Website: apple
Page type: billing-address
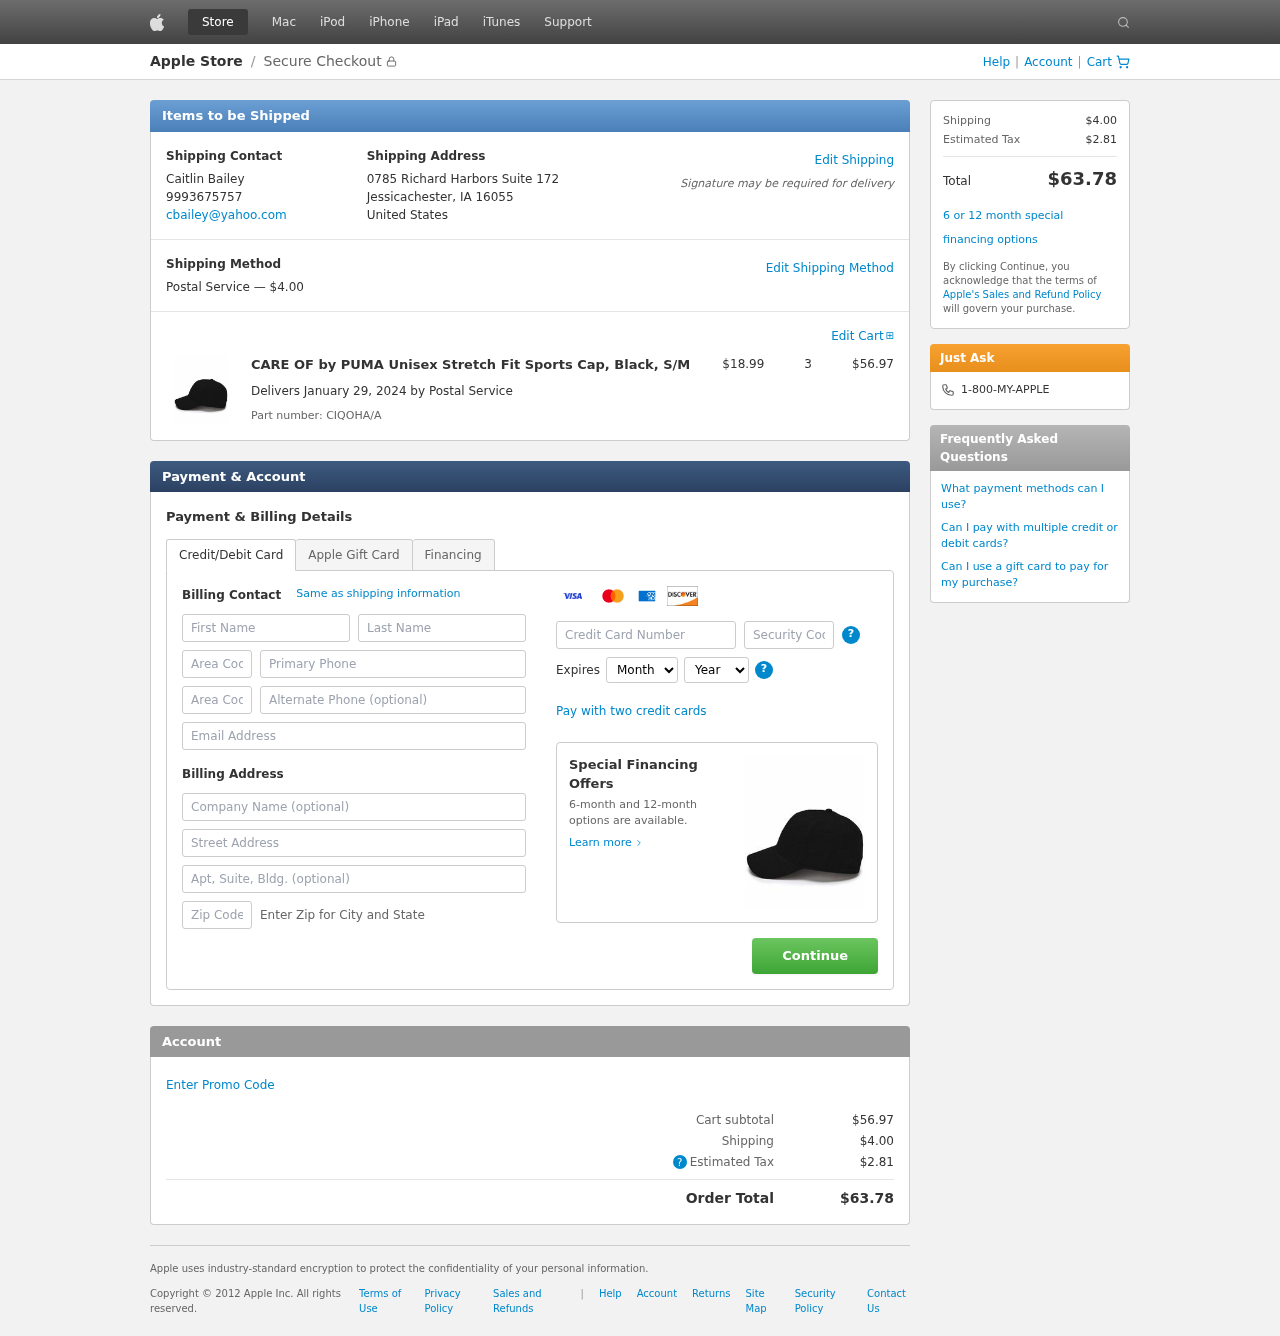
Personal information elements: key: PII_CARD_CVV
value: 211
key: PII_CARD_EXPIRY_MONTH
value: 04
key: PII_CARD_EXPIRY_YEAR
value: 30
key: PII_CARD_NUMBER
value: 4377 8418 6431 1307
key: PII_CITY_STATE_ZIP
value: Jessicachester, IA 16055
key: PII_COMPANY
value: Perez Ltd
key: PII_COUNTRY
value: United States
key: PII_EMAIL
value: cbailey@yahoo.com
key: PII_FIRSTNAME
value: Caitlin
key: PII_FULLNAME
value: Caitlin Bailey
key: PII_LASTNAME
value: Bailey
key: PII_PHONE
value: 9993675757
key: PII_PHONE_ALT
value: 2563251100
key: PII_PHONE_ALT_AREA
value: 256
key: PII_PHONE_AREA
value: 999
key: PII_STREET
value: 0785 Richard Harbors Suite 172
Product elements: key: PRODUCT1_NAME
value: CARE OF by PUMA Unisex Stretch Fit Sports Cap, Black, S/M
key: PRODUCT1_PRICE
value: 18.99
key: PRODUCT1_QUANTITY
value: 3
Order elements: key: ORDER_SHIPPING_COST
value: $4.00
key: ORDER_SUBTOTAL
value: $56.97
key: ORDER_DELIVERY_DATE
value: January 29, 2024
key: ORDER_PART_NUMBER
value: CIQOHA/A
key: ORDER_TAX
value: $2.81
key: ORDER_TOTAL
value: $63.78